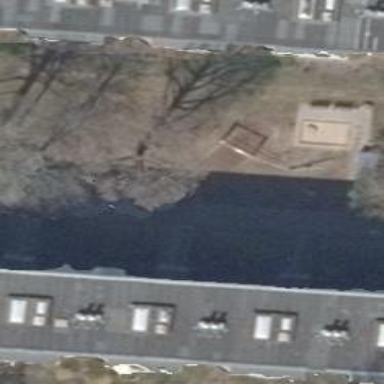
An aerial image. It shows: Playground featuring swings.